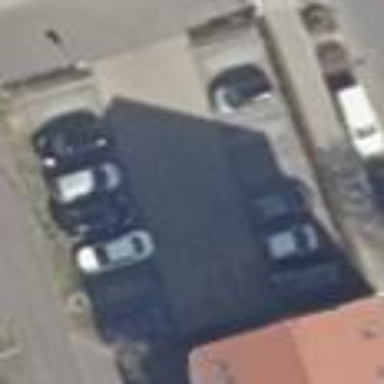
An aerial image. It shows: Parking area with surface.